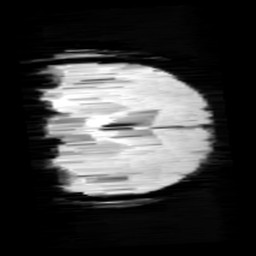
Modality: minIP
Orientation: coronal
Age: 10
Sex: female
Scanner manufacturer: siemens
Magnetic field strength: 3 T
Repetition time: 0.027 s
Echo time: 0.02 s